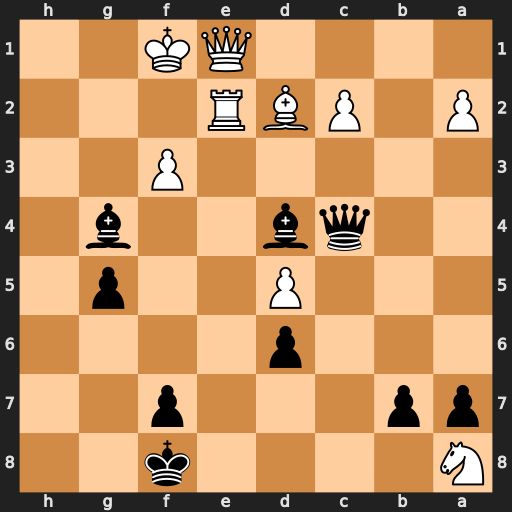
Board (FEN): N4k2/pp3p2/3p4/3P2p1/2qb2b1/5P2/P1PBR3/4QK2
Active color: b
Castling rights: -
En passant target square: -
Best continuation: Bh3#